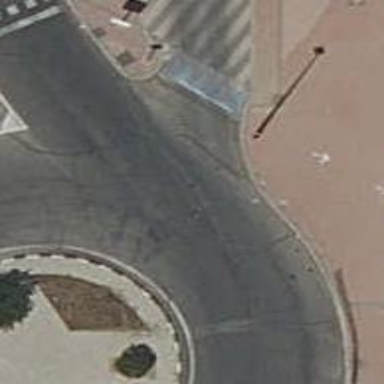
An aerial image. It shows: Tertiary road with asphalt surface leading to roundabout.